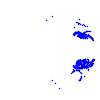
Particle: pion